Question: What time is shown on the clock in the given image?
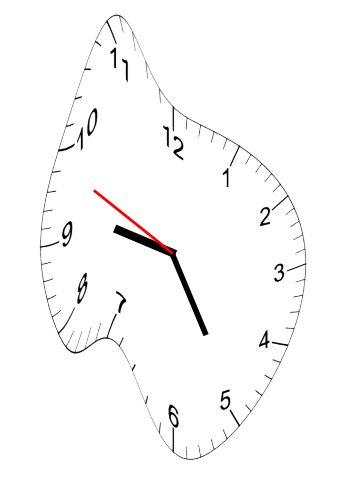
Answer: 09:24:49